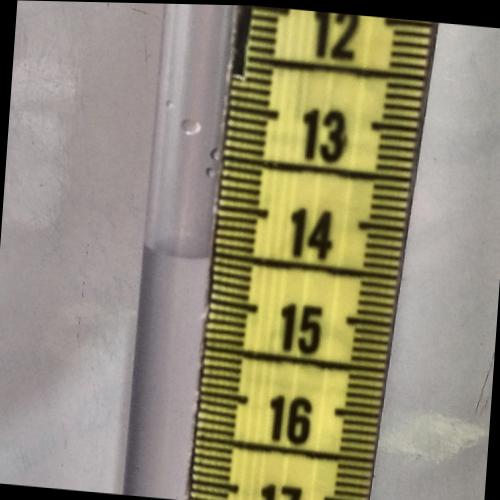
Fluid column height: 14.6 cm